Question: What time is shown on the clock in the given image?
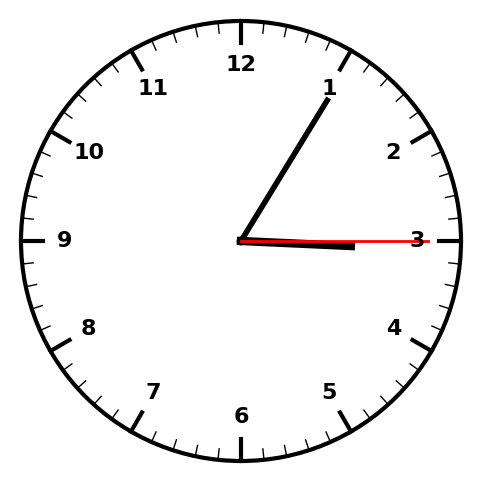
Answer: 03:05:15